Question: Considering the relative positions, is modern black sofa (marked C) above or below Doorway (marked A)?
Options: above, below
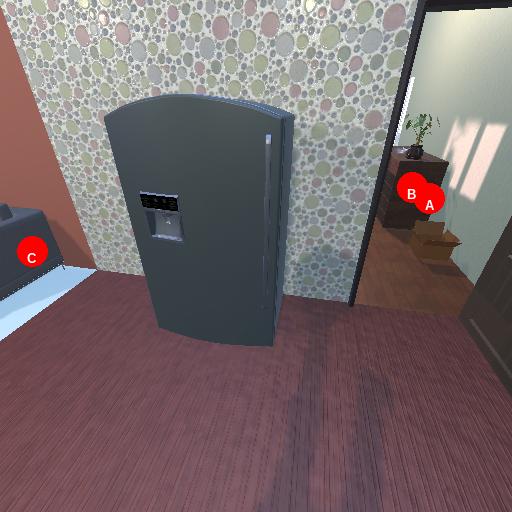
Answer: above